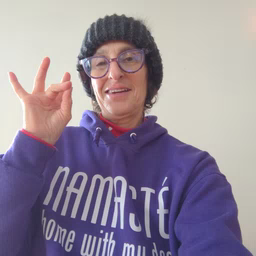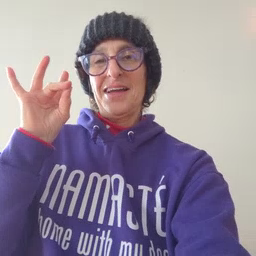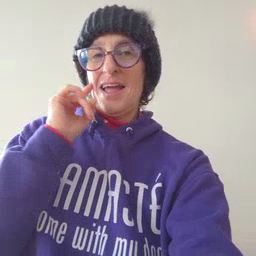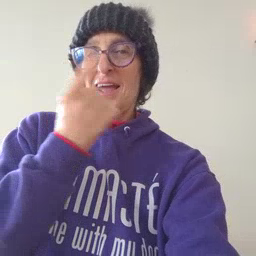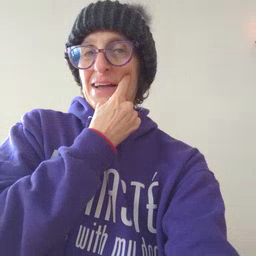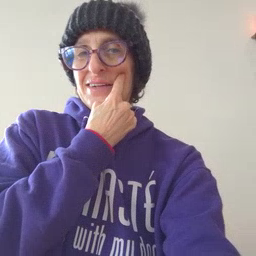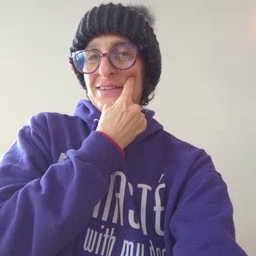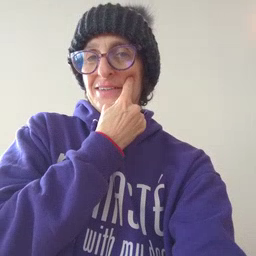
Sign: eye